Question: Just as an example I'm using the code from this article on codeproject: <URL>

Im trying to do something similar in my code but I also want a quantity property, so:
1. One course can have many persons
2. One Person can have many courses
3. Each person can choose a quantity of each course. (I know that it does not make sense to choose the same course twice but it's just an example, or replace courses with types of hamburgers :-) )
I'm thinking I have to add a column in PersonCourses table named Quantity but I have no idea how to do that in Code First.
The code:
'''
public class Person
{
public int PersonId { get; set; }
public string FirstName { get; set; }
public string LastName { get; set; }
public ICollection<Course> CoursesAttending { get; set; }
public Person()
{
CoursesAttending = new HashSet<Course>();
}
}
public class Course
{
public int CourseId { get; set; }
public string Title { get; set; }
public ICollection<Person> Students { get; set; }
public Course()
{
Students = new HashSet<Person>();
}
}
public class SchoolContext : DbContext
{
public DbSet<Course> Courses { get; set; }
public DbSet<Person> People { get; set; }
public SchoolContext()
: base("MyDb")
{
}
}
'''
Context:
'''
public class SchoolContext : DbContext
{
public DbSet<Course> Courses { get; set; }
public DbSet<Person> People { get; set; }
public SchoolContext()
: base("MyDb")
{
}
protected override void OnModelCreating(DbModelBuilder modelBuilder)
{
modelBuilder.Entity<Course>().
HasMany(c => c.Students).
WithMany(p => p.CoursesAttending).
Map(
m =>
{
m.MapLeftKey("CourseId");
m.MapRightKey("PersonId");
m.ToTable("PersonCourses");
});
}
}
'''
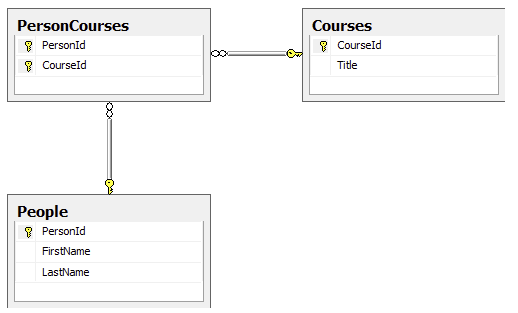
Answer: To add a column to the junction table, you need to map it as an entity explicitly and create two one-to-many relationships:
'''
public class PersonCourse
{
[Key, Column(Order = 0),ForeignKey("Person")]
public int PersonId { get; set; }
[Key, Column(Order = 1),ForeignKey("Course")]
public int CourseId { get; set; }
public Person Person { get; set; }
public Course Course { get; set; }
public int Quantity{ get; set; }
}
public class Person
{
public int PersonId { get; set; }
//...
public ICollection<PersonCourse> CoursesAttending { get; set; }
public Person()
{
CoursesAttending = new HashSet<PersonCourse>();
}
}
public class Course
{
public int CourseId { get; set; }
//...
public ICollection<PersonCourse> Students { get; set; }
public Course()
{
Students = new HashSet<PersonCourse>();
}
}
'''
If you want to use Fluent Api instead Data Annotations, you can use these configurations:
'''
modelBuilder.Entity<PersonCourse>().HasKey(pc => new { pc.PersonId, pc.CourseId});
modelBuilder.Entity<PersonCourse>().HasRequired(pc=>pc.Person).WithMany(p=>p.CoursesAttending).HasForeignKey(pc=>pc.PersonId);
modelBuilder.Entity<PersonCourse>().HasRequired(pc=>pc.Course).WithMany(c=>c.Students).HasForeignKey(pc=>pc.CourseId);
'''